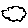
Label: cloud